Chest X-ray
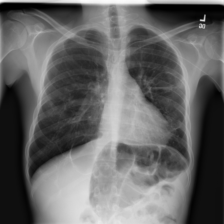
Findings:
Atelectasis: negative
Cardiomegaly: negative
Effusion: negative
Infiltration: negative
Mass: negative
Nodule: negative
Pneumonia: negative
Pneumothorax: negative
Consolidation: negative
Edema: negative
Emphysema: negative
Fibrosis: negative
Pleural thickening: negative
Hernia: negative